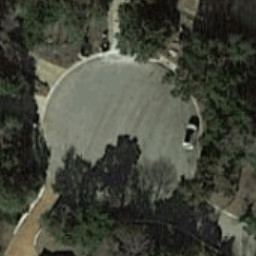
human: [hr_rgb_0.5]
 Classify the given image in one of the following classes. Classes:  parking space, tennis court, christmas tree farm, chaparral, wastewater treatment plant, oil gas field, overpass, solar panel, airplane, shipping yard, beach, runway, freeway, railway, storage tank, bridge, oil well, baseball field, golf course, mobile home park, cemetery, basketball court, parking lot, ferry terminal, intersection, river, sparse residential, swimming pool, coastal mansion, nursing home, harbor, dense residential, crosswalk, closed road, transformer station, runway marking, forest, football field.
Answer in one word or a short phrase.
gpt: closed road